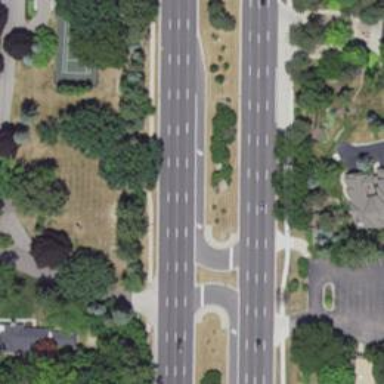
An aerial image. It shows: Primary road with asphalt surface.